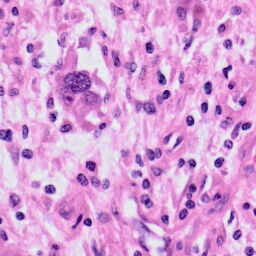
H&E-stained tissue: Skin